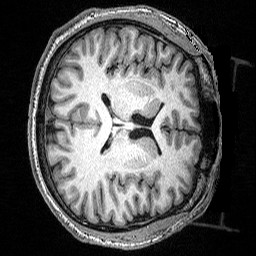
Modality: T1w
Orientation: axial
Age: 29
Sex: male
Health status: healthy
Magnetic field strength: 3 T
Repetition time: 2.53 s
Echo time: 0.00331 s